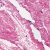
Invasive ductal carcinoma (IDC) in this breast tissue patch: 0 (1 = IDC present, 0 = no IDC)